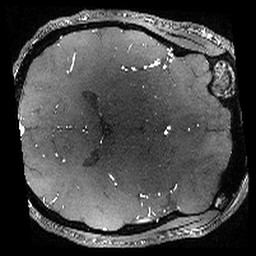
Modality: angio
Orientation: axial
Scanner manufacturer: philips
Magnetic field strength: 7 T
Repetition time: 0.024 s
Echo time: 0.00384 s